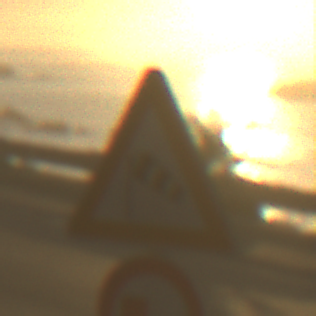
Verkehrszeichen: SeitenwindVonLinks
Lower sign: UeberholverbotKraftfahrzeuge
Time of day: SunriseSunset
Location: Outdoor (Nature)
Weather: PartlyCloudy
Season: NotSpecified
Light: Natural